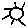
Label: sun